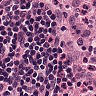
Metastatic tissue present: no